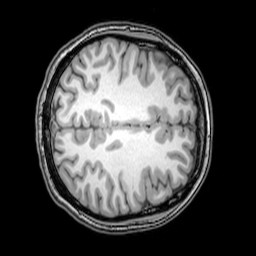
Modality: T1w
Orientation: axial
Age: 28
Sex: female
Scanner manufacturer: philips
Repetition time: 0.008087 s
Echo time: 0.0037 s